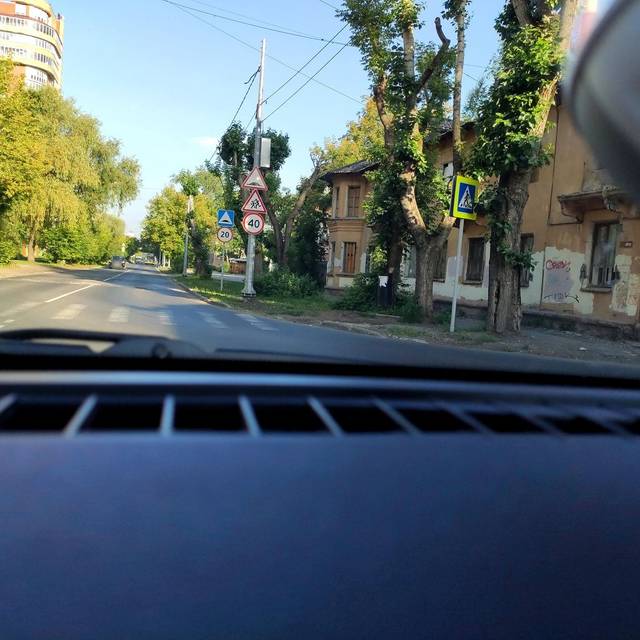
Region: Russia
Coordinates: 57.999, 56.177